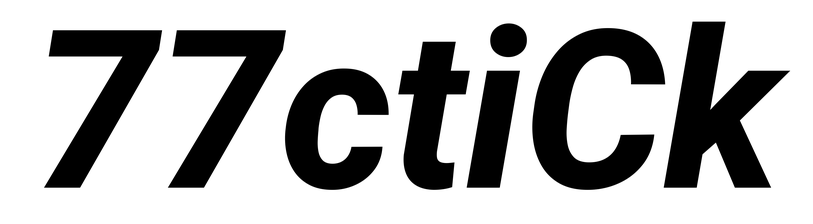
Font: Roboto-Italic_ExtraBold_Italic